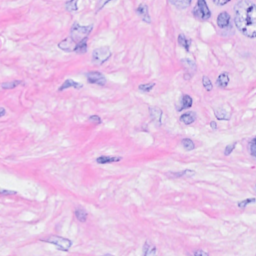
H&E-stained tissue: Breast